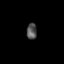
Tissue: prostate
Cell type: Fibroblasts
Senescence score: 0.6943
Nuclear area (px): 161
Mean DAPI intensity: 82.677